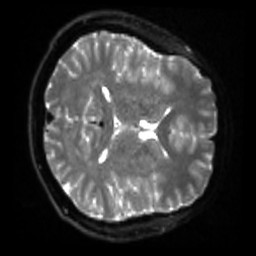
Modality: sbref
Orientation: axial
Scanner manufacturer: siemens
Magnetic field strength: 3 T
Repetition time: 4 s
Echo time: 0.0594 s